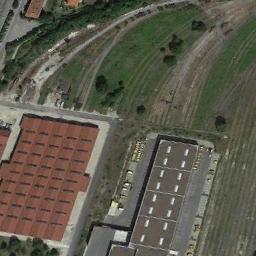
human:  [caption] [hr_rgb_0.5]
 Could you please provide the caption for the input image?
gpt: The railway station is next to some trees and grass .

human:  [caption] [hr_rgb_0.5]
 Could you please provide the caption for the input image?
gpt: A nice suburban railway station .

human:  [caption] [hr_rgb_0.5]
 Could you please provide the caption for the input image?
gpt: The railway station has some railways and two big buildings .

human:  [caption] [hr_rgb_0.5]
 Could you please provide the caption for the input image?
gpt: Several buildings are beside the railway station .

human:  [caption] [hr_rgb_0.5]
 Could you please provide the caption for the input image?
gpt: There are green meadows around the red railway station .